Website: apple
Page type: billing-address
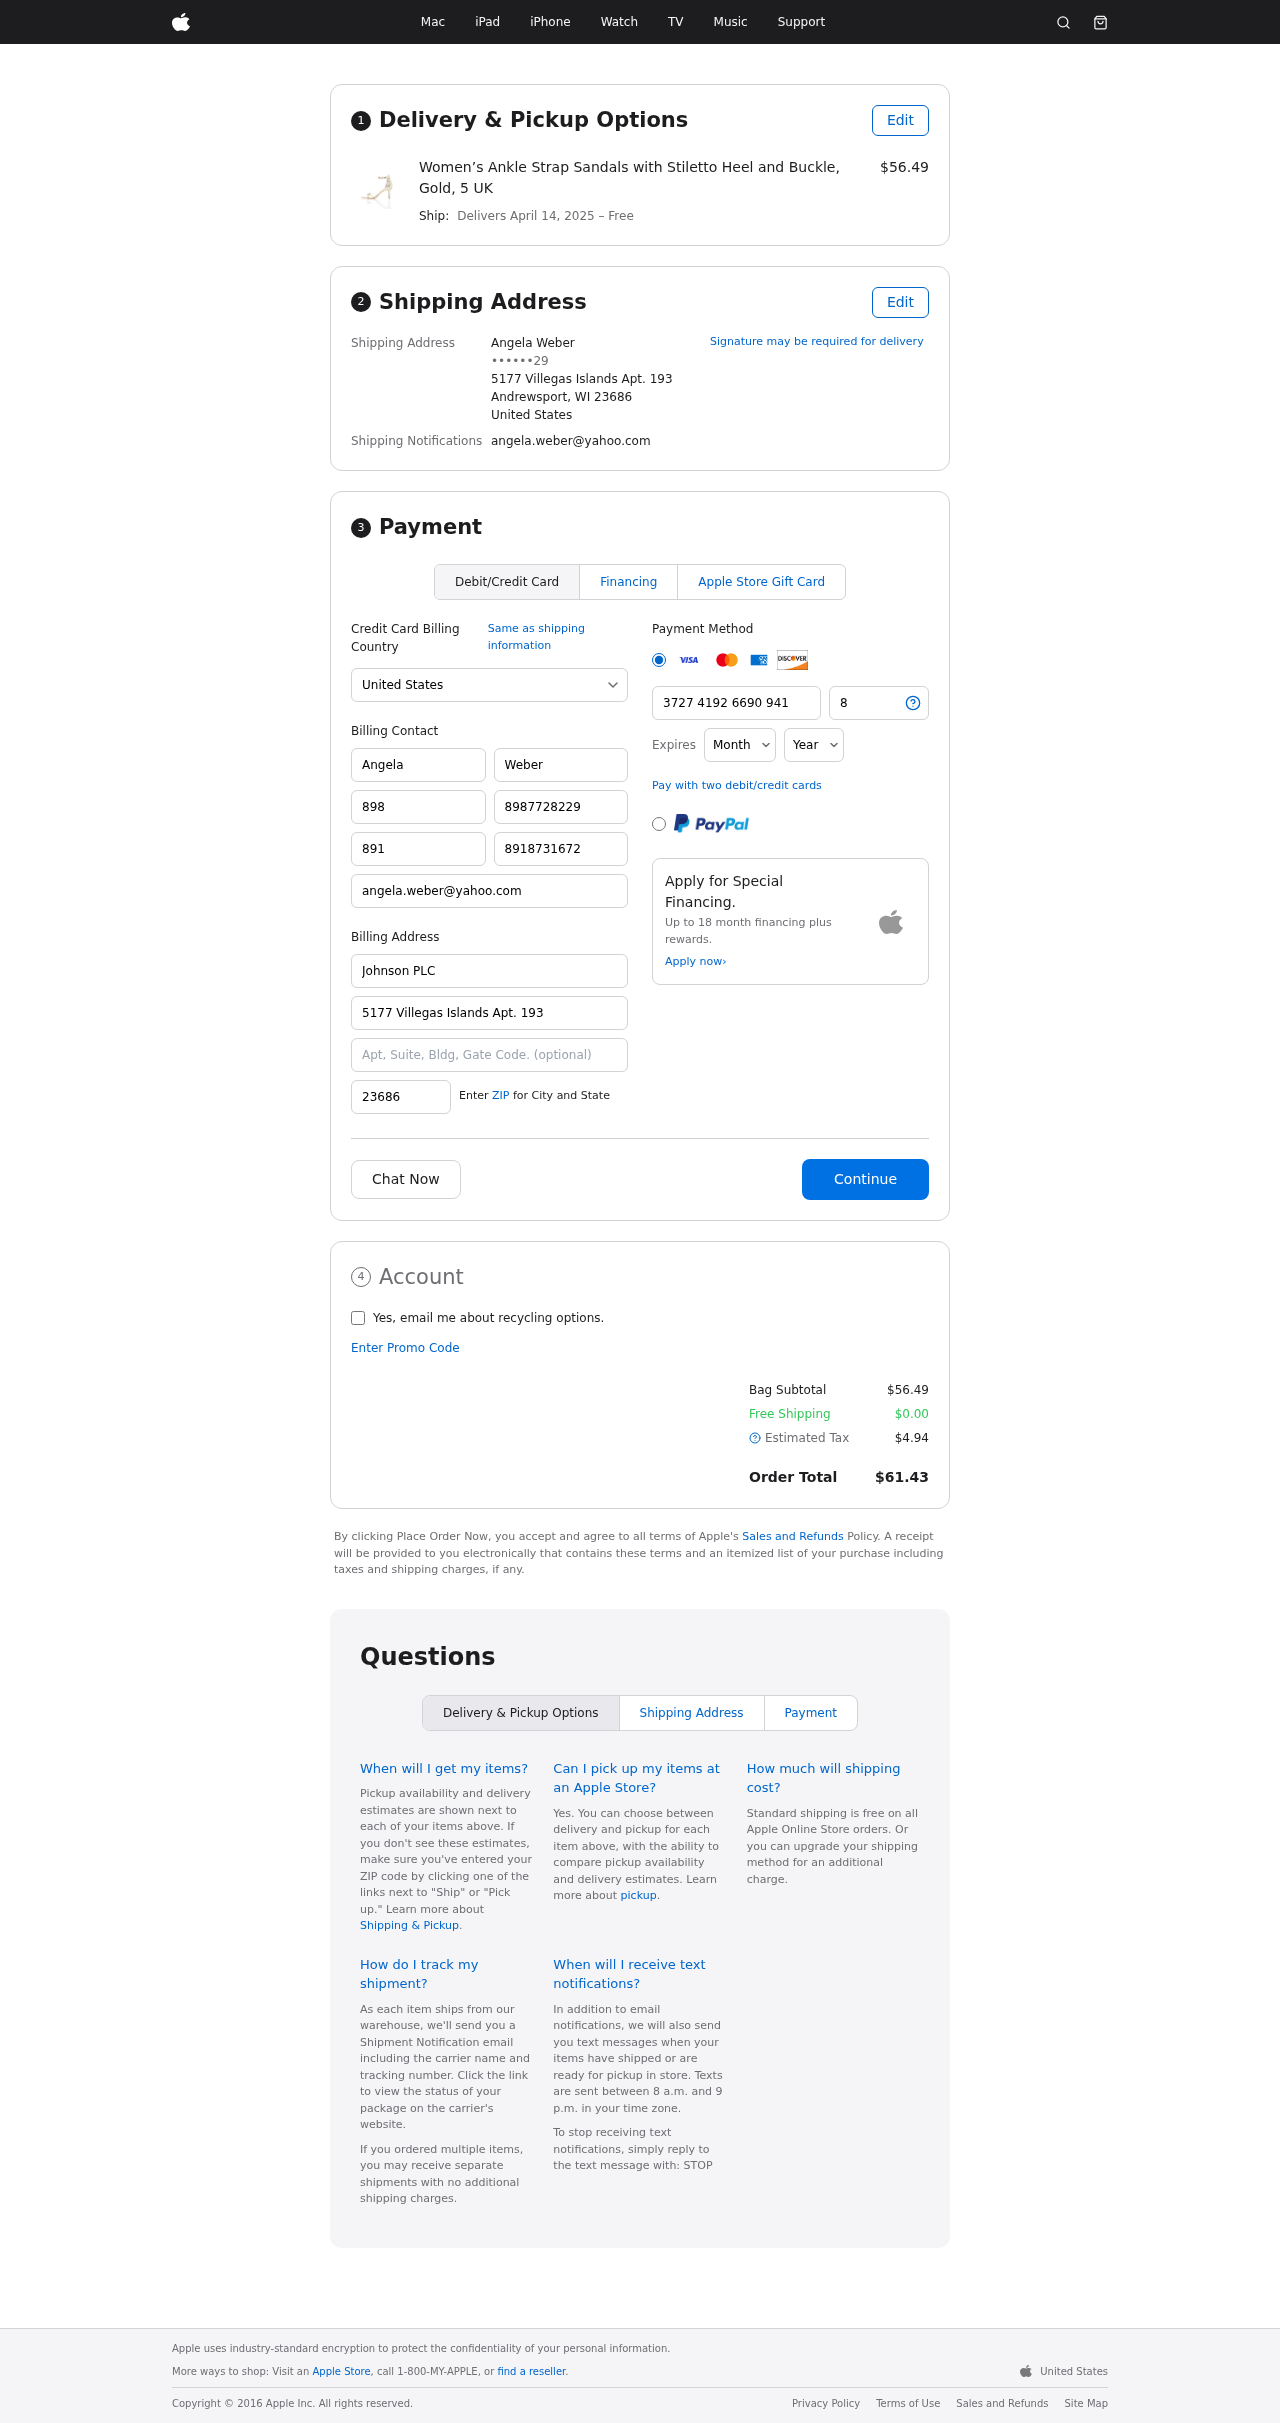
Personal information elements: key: PII_CARD_CVV
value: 8407
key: PII_CARD_EXPIRY_MONTH
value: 05
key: PII_CARD_EXPIRY_YEAR
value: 26
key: PII_CARD_NUMBER
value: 3727 4192 6690 941
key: PII_CITY_STATE_ZIP
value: Andrewsport, WI 23686
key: PII_COUNTRY
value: United States
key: PII_EMAIL
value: angela.weber@yahoo.com
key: PII_FULLNAME
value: Angela Weber
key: PII_STREET
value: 5177 Villegas Islands Apt. 193
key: PII_PHONE_MASKED
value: ••••••29
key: PII_BILLING_FIRSTNAME
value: Angela
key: PII_BILLING_LASTNAME
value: Weber
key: PII_BILLING_PHONE_AREA
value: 898
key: PII_BILLING_PHONE
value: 8987728229
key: PII_BILLING_PHONE_ALT_AREA
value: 891
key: PII_BILLING_PHONE_ALT
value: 8918731672
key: PII_BILLING_EMAIL
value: angela.weber@yahoo.com
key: PII_BILLING_COMPANY
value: Johnson PLC
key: PII_BILLING_STREET
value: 5177 Villegas Islands Apt. 193
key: PII_BILLING_POSTCODE
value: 23686
Product elements: key: PRODUCT1_NAME
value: Women’s Ankle Strap Sandals with Stiletto Heel and Buckle, Gold, 5 UK
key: PRODUCT1_PRICE
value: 56.49
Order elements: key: ORDER_DELIVERY_DATE
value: April 14, 2025
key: ORDER_SUBTOTAL
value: $56.49
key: ORDER_SHIPPING_COST
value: $0.00
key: ORDER_TAX
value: $4.94
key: ORDER_TOTAL
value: $61.43